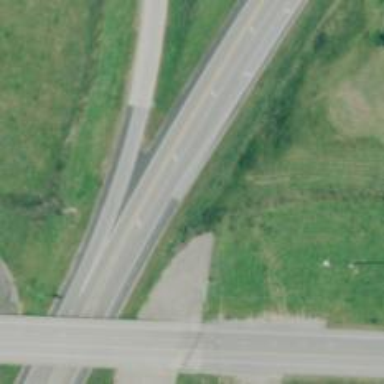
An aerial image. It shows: Asphalt road classified as trunk highway.